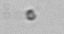
Label: nanoplankton_mix